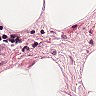
Metastatic tissue present: no